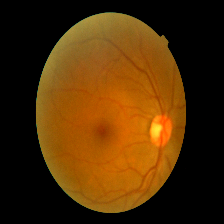
Diabetic retinopathy grade: Mild